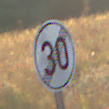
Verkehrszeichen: EndeGeschwindigkeit30
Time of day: SunriseSunset
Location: Outdoor (Nature)
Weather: Clear
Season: NotSpecified
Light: Natural